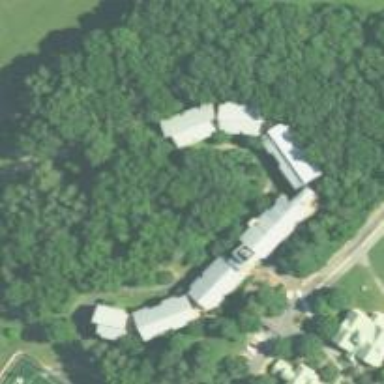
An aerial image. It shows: Dormitory building.